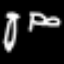
Label: pencil